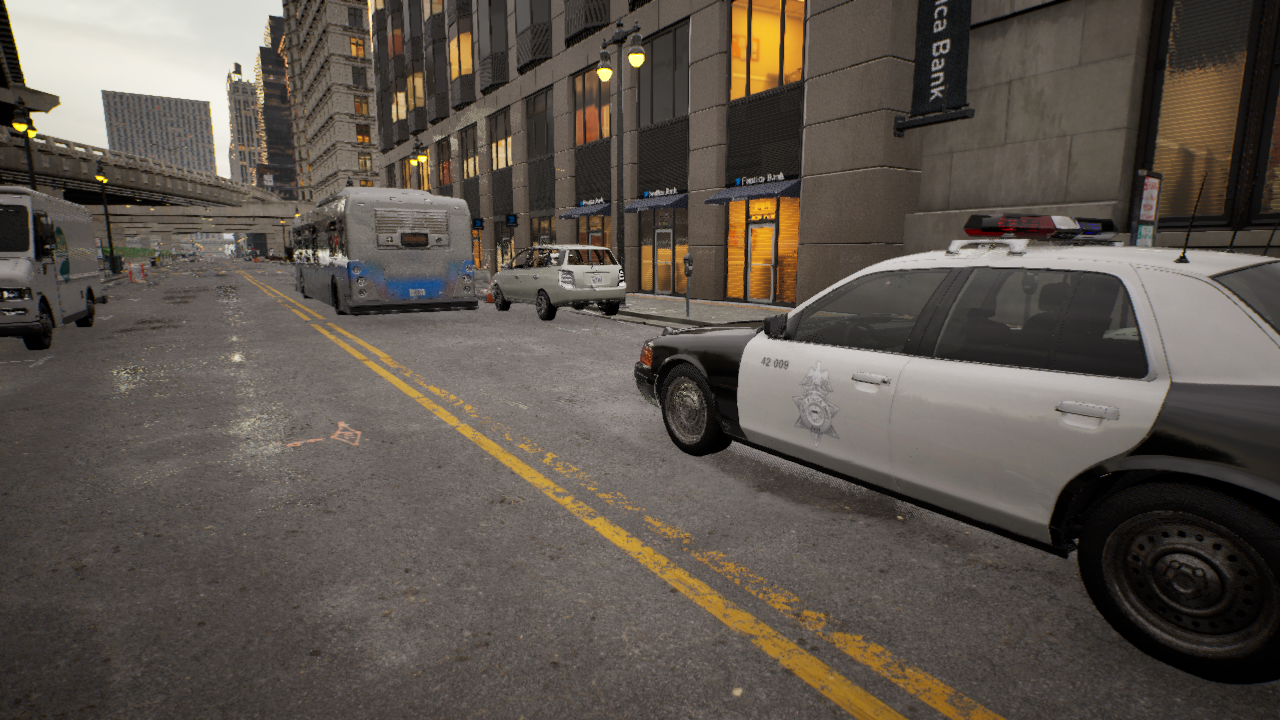
Venue: downtown
Lighting: golden hour
Vehicle rig: sedan